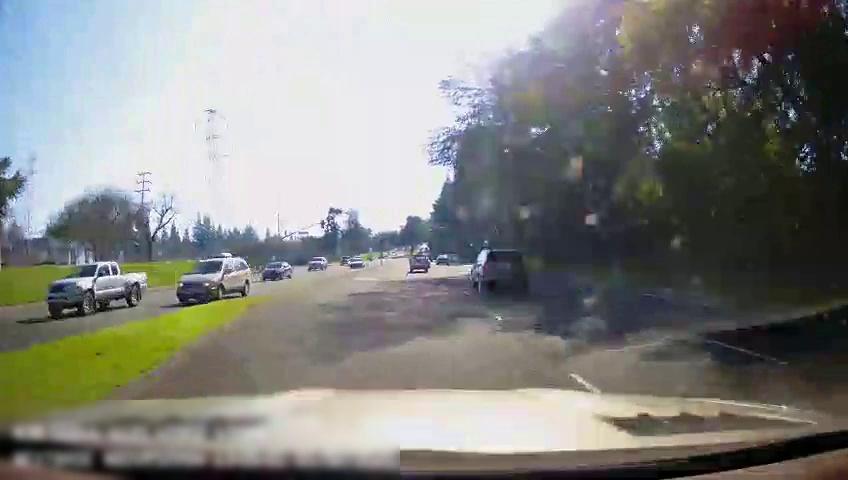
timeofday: Day
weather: Sunny
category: Drivable Space
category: Vehicles | Truck
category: Vehicles | SUV
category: Vehicles | Car
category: Vehicles | SUV
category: Vehicles | Car
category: Vehicles | Truck
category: Vehicles | SUV
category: Vehicles | Car
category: Lanes | Current Lane
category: Lanes | Current Lane